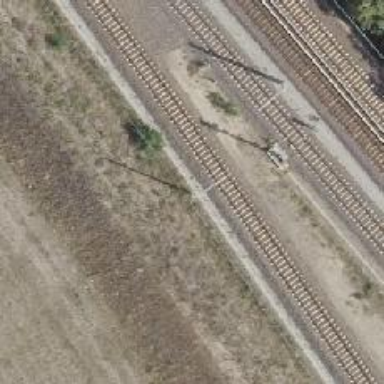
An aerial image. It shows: Catenary mast for power lines.